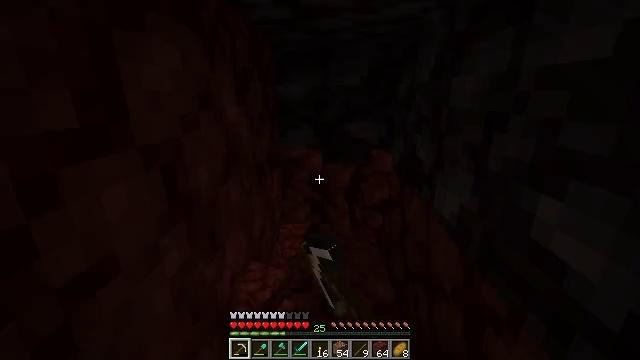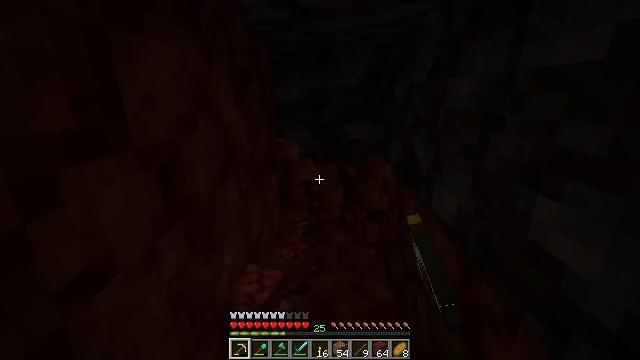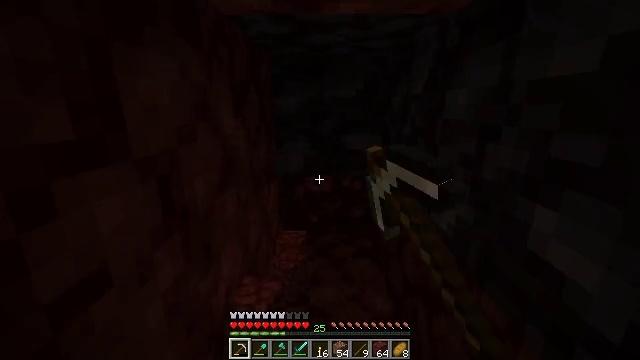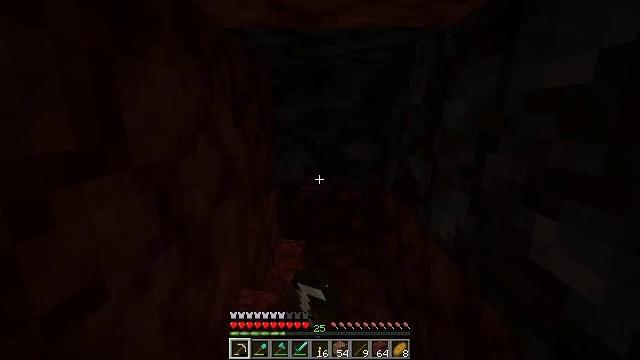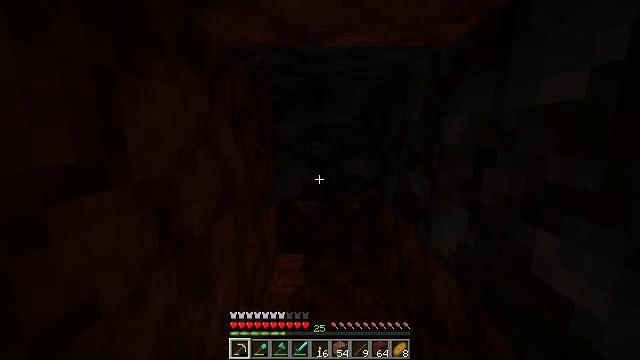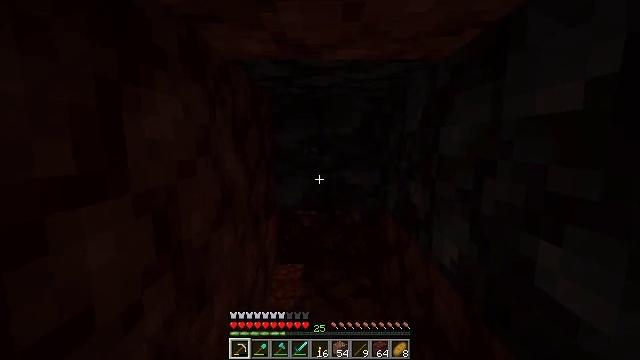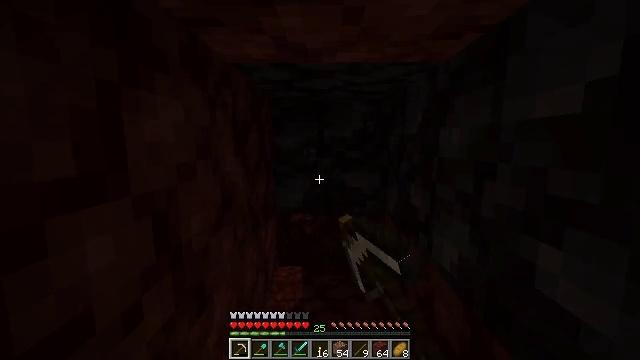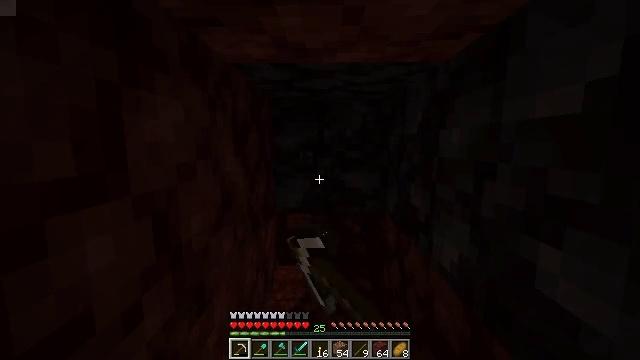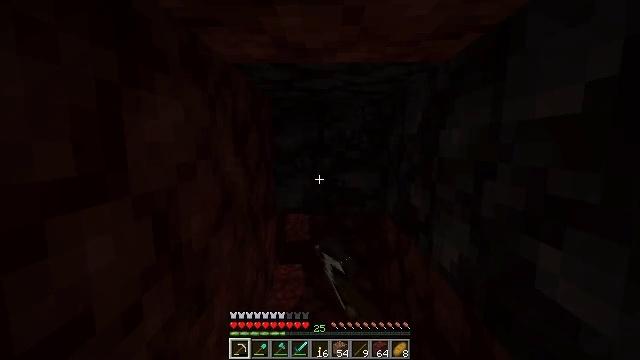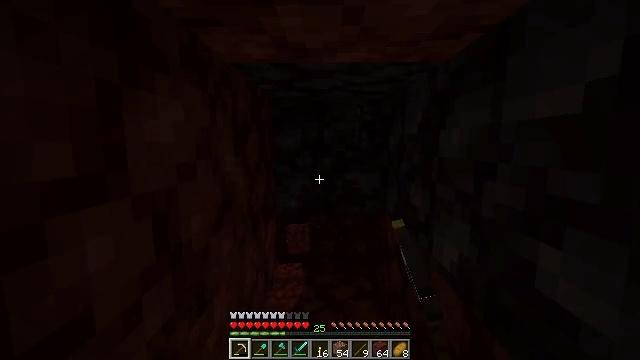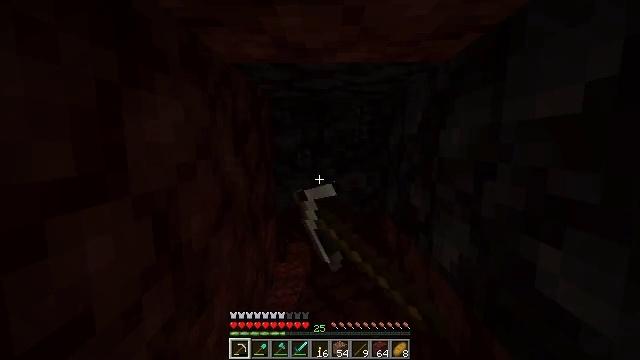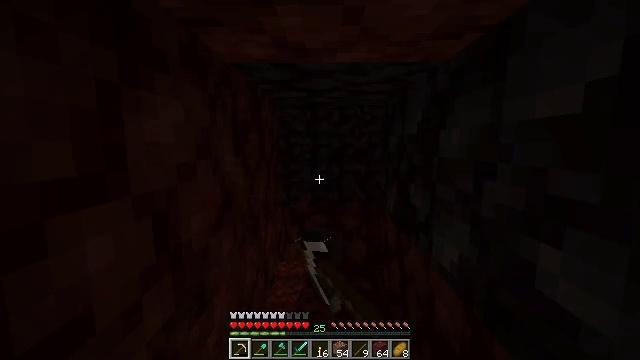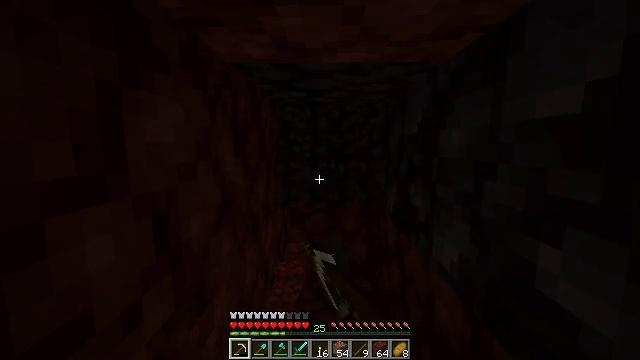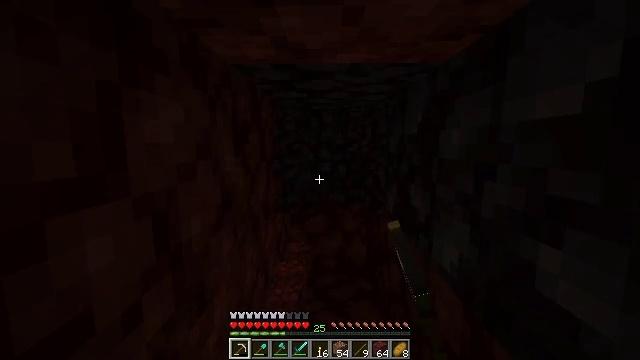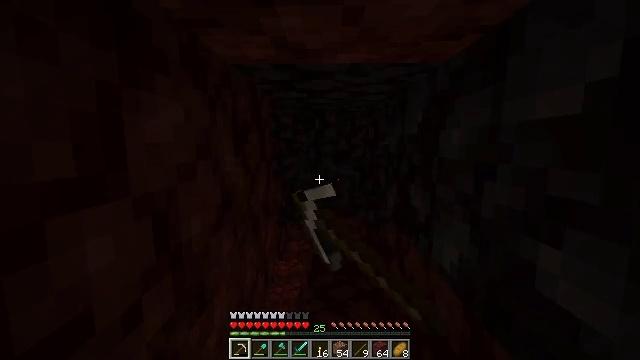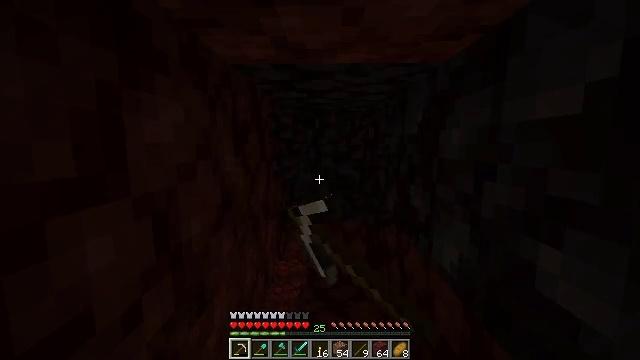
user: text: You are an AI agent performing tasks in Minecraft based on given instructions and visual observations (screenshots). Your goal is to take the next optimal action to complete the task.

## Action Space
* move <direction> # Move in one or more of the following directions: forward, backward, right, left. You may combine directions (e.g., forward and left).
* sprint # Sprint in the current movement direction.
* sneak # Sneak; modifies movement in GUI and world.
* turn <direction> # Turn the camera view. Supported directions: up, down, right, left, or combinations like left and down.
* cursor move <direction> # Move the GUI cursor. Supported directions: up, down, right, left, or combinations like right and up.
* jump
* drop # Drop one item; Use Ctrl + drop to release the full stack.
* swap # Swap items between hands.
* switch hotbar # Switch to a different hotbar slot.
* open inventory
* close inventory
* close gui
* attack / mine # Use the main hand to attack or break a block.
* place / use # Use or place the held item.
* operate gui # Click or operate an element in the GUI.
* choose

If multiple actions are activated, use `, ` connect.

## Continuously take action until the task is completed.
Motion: motion action
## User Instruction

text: Get some blackstone from the ground.
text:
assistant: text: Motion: attack / mine
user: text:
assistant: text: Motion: turn up, attack / mine
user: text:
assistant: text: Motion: turn up, attack / mine
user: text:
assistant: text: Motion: turn up, attack / mine
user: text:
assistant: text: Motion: turn up, attack / mine
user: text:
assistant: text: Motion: attack / mine
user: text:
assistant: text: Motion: attack / mine
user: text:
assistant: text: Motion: attack / mine
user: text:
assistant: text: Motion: attack / mine
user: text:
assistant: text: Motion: attack / mine
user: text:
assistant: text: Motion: attack / mine
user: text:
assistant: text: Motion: attack / mine
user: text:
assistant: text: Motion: attack / mine
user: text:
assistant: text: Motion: attack / mine
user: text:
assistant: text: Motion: attack / mine
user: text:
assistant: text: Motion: attack / mine
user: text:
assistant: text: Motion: attack / mine
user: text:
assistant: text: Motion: attack / mine
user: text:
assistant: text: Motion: attack / mine
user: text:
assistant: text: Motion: move forward, attack / mine
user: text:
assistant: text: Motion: move forward, turn up, attack / mine
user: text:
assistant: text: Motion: move forward, attack / mine
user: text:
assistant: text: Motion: move forward, attack / mine
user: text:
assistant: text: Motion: move forward, attack / mine
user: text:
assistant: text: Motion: attack / mine
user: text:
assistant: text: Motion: attack / mine
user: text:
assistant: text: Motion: attack / mine
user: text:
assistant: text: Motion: attack / mine
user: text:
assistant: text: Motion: attack / mine
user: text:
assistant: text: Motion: attack / mine